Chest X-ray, AP view. Patient: 54 years old, sex F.
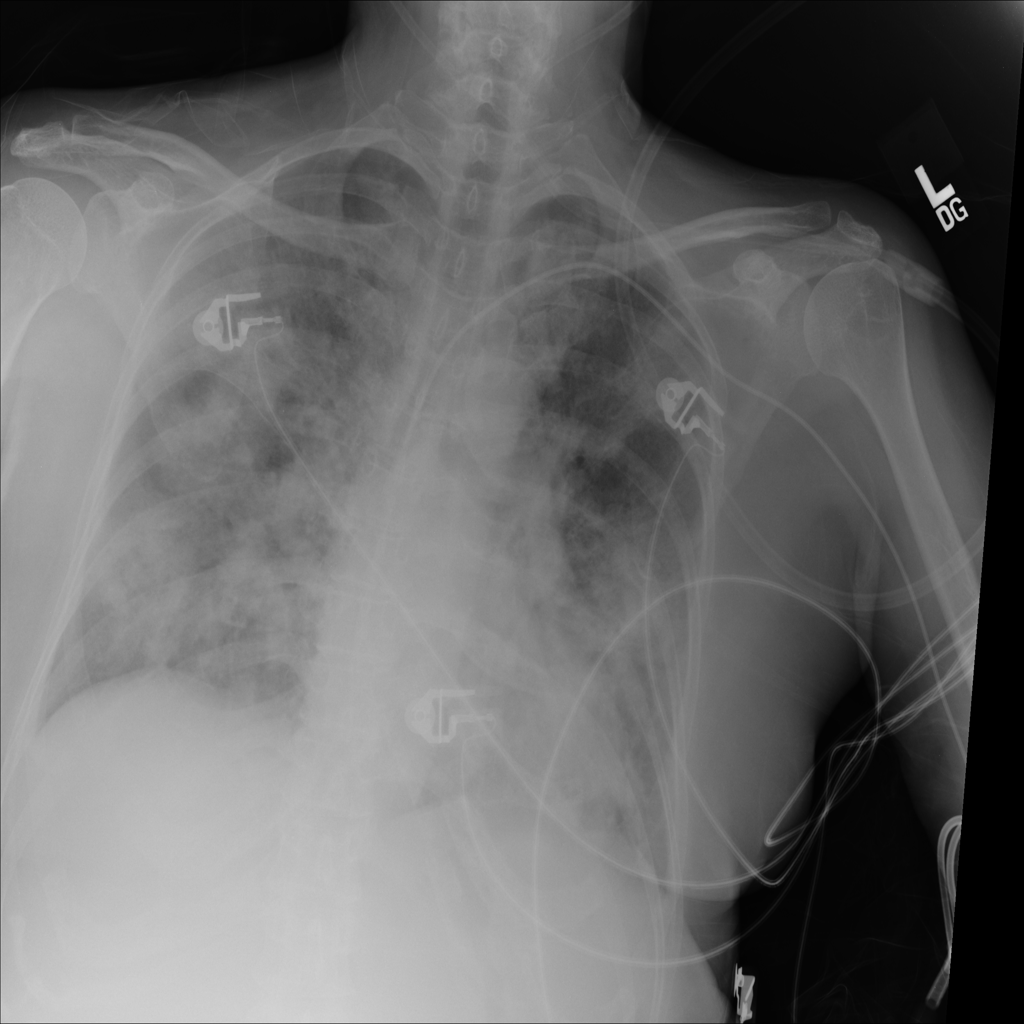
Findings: No Finding